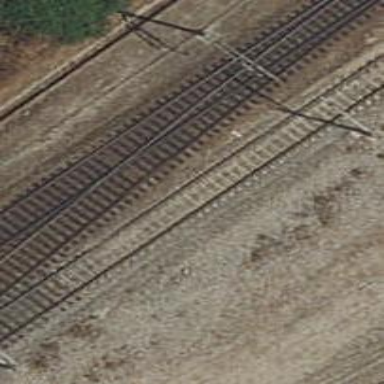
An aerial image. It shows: Railway track with contact line for electrification.